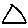
Label: triangle